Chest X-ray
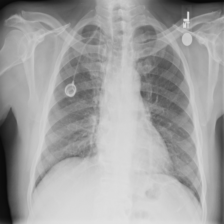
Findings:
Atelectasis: negative
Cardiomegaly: negative
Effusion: negative
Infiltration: negative
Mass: negative
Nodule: negative
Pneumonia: negative
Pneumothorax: negative
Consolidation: negative
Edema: negative
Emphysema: negative
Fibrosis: negative
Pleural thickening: negative
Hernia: negative